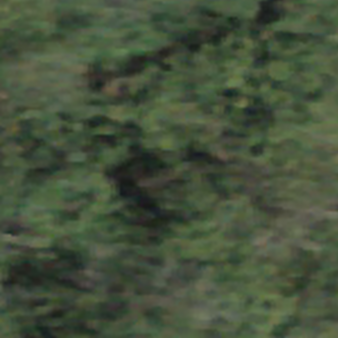
Label: other